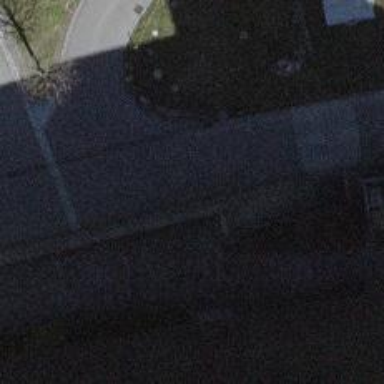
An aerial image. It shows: Set of steps on the road.